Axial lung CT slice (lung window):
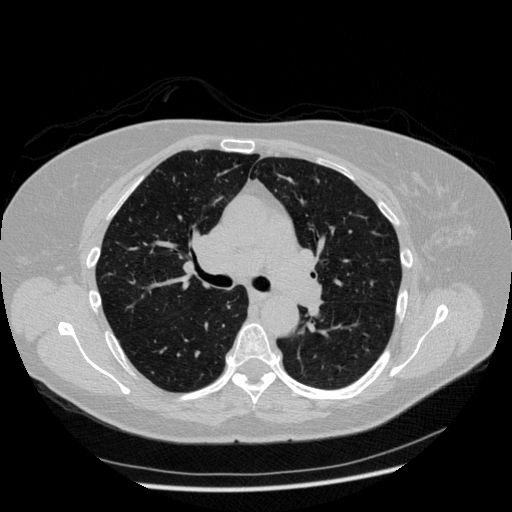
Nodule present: no